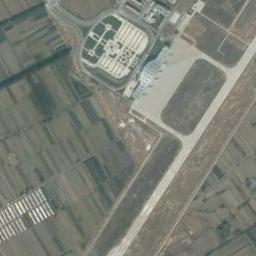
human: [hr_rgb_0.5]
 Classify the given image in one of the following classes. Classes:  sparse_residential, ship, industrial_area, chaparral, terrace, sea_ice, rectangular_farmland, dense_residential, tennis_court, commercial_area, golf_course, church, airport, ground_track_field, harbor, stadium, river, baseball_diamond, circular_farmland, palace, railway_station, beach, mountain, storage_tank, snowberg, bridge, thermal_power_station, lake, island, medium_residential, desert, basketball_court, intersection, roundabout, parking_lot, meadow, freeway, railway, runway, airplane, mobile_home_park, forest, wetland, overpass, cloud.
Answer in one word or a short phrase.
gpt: airport